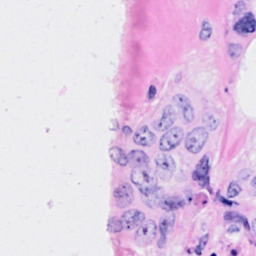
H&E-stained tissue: Breast